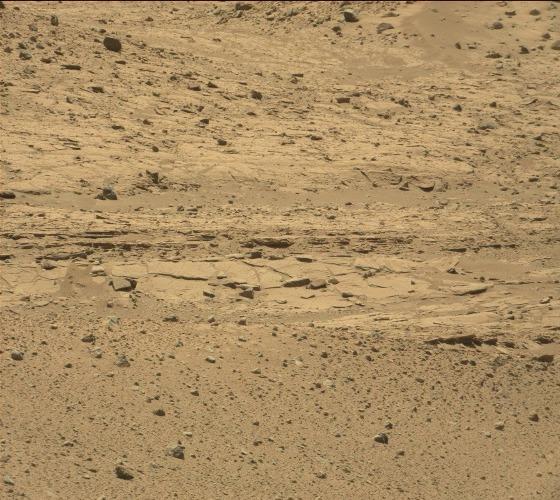
Terrain classes present: Bedrock, Gravel / Sand / Soil, Rock, Shadow